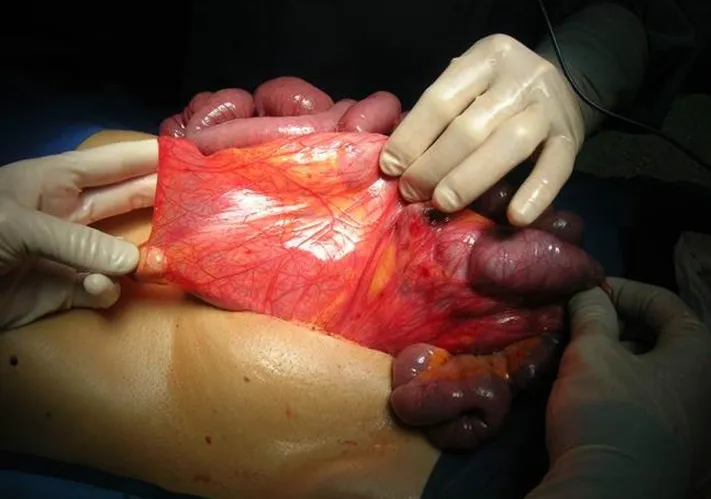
Intraoperative finding: Ladd's band.
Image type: medical_photograph (other_medical_photograph)